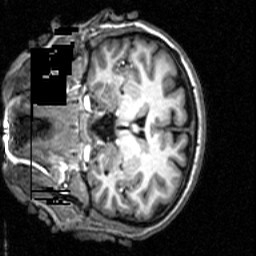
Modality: T1w
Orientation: coronal
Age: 27
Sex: female